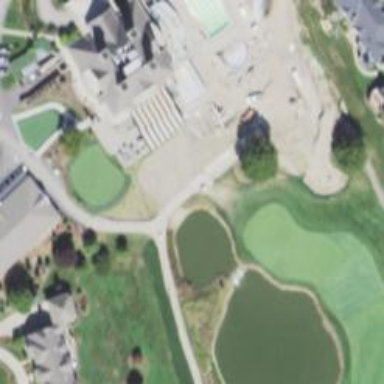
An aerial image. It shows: Sand bunker on golf course.